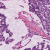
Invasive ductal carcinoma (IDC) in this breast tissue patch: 1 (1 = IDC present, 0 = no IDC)